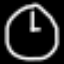
Label: clock